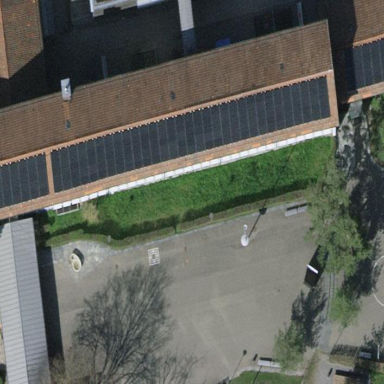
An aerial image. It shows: School building.